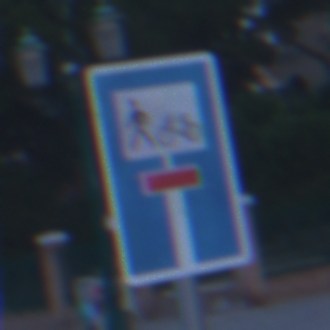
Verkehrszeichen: SackgasseRadverkehrFussgaengerDurchlaessig
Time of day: Dawn
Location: Outdoor (Urban)
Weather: PartlyCloudy
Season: NotSpecified
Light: Natural